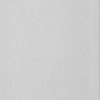
Label: dusty